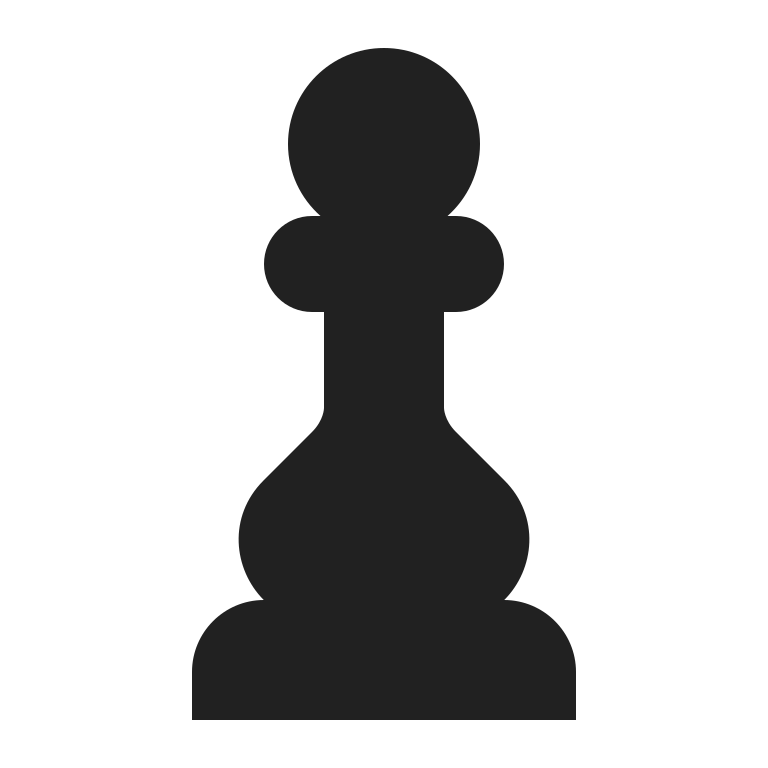
chess pawn flat